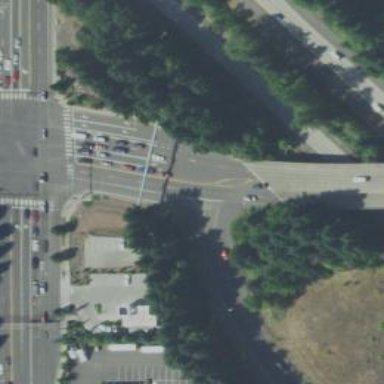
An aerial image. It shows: Secondary road with sidewalk on the left.